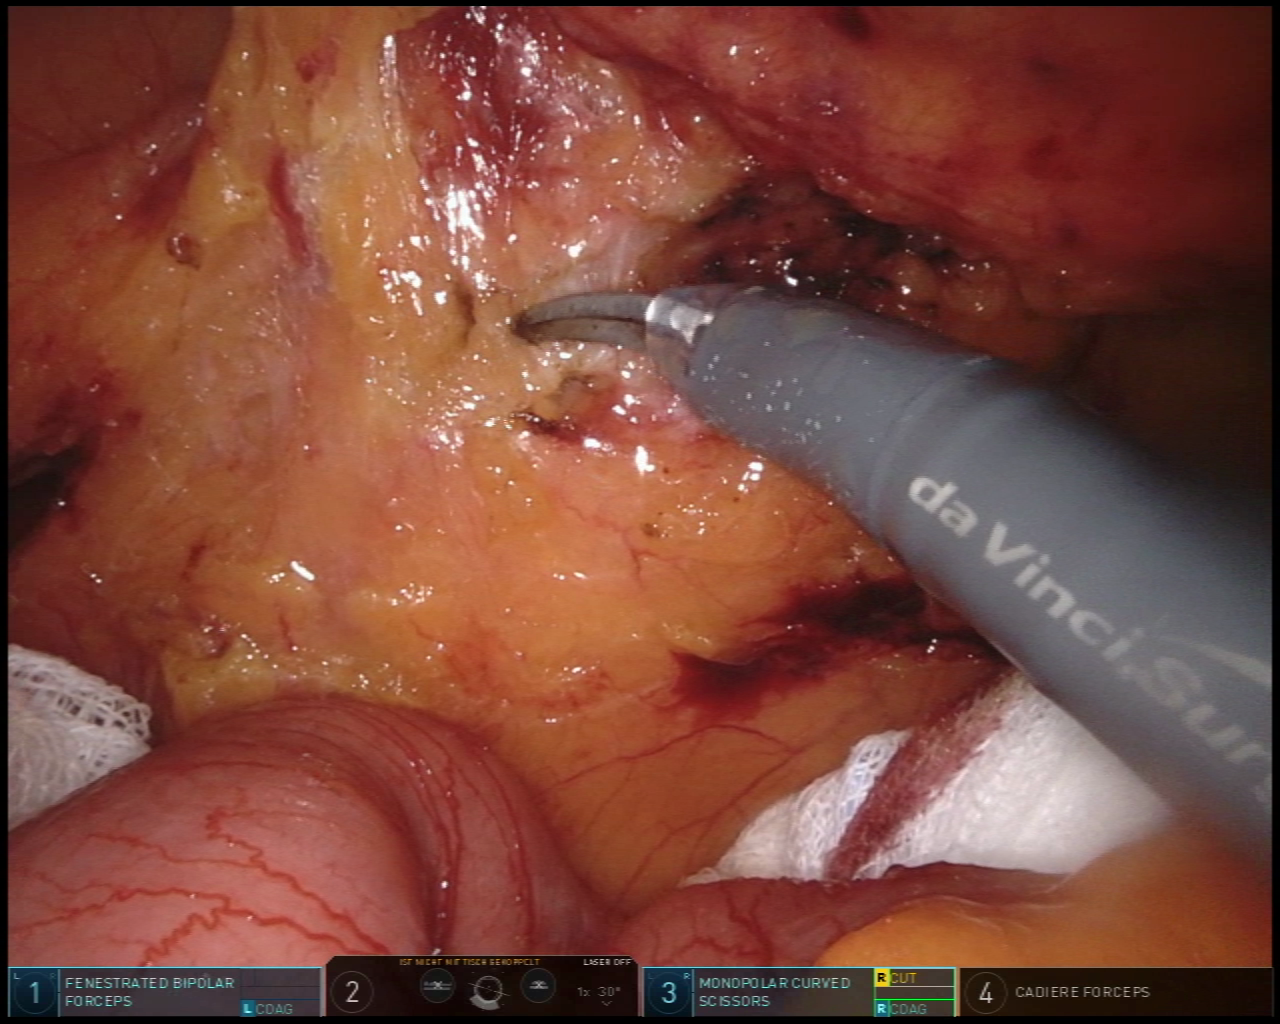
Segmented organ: inferior_mesenteric_artery
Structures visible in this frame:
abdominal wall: no
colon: no
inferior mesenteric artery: yes
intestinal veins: no
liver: no
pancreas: no
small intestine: yes
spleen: no
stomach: no
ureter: no
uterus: no
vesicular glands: no